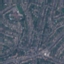
Land use / land cover: Residential